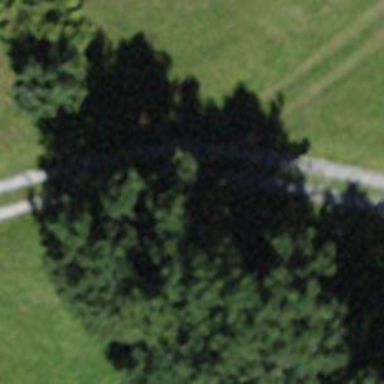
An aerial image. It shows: Track road with grade3 tracktype.